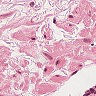
Metastatic tissue present: no